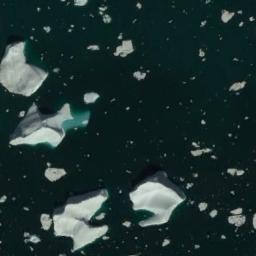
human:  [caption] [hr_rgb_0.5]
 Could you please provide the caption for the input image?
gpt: Several large ice cubes of various sizes and surrounding small pieces of ice float on the deep blue sea .

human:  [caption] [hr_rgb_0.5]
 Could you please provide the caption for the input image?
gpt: Some ice hummocks and small pieces of sea ice float in the deep blue sea .

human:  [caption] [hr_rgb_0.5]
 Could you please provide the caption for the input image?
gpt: The sea is surrounded by sea ice .

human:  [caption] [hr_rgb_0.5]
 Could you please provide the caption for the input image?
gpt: There are many ice on the deep green sea .

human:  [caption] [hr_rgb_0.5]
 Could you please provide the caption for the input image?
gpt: There are many pieces of sea ice .